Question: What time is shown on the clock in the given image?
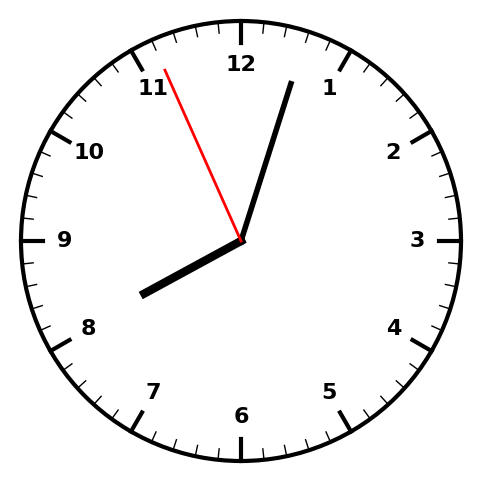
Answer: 08:02:56